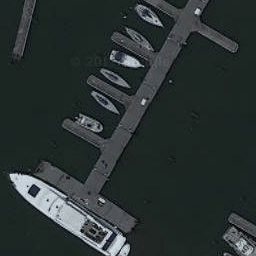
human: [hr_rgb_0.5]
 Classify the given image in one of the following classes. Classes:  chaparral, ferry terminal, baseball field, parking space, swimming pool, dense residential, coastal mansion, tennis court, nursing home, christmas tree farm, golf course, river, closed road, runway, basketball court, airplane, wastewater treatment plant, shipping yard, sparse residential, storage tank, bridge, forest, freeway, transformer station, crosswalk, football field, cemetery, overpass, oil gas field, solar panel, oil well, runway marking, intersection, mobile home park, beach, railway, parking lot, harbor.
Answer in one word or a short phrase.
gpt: harbor